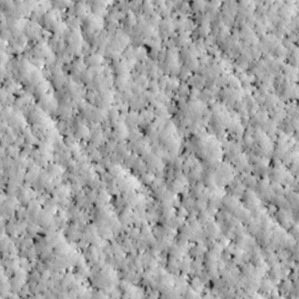
Label: non_frost